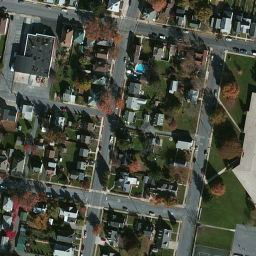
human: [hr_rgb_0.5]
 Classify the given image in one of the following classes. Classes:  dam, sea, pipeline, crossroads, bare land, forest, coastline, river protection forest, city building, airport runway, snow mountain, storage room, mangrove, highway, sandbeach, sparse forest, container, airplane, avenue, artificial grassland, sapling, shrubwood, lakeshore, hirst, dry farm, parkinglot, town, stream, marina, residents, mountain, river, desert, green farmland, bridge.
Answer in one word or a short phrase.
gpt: town